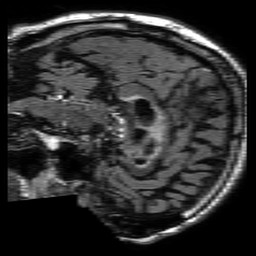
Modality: FLAIR
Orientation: sagittal
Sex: male
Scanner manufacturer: philips
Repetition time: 11 s
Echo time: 0.125 s